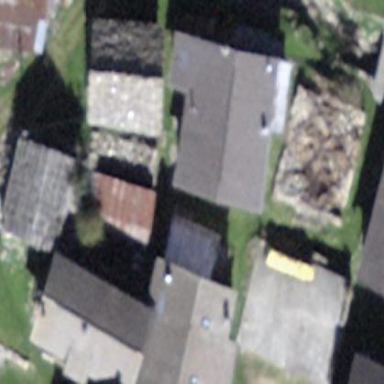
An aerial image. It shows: Building.